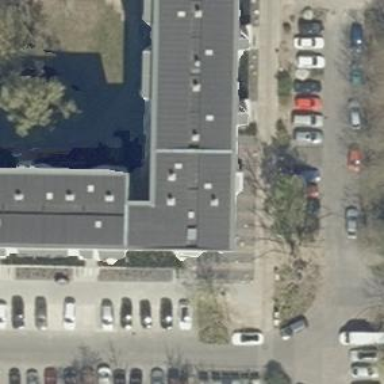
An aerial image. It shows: Building with apartments and flat roof.